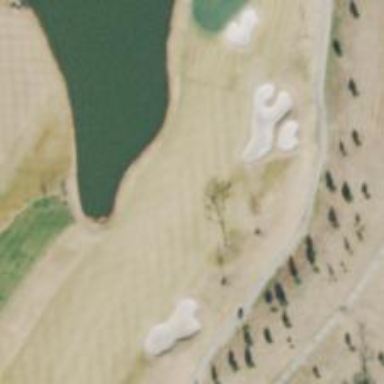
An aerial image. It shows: View of golf hole.